Field crop: maize
Growth stage: 1
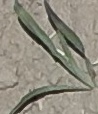
Species: sorghum